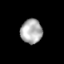
Tissue: skin
Cell type: Epithelial cells
Senescence score: 0.2532
Nuclear area (px): 514
Mean DAPI intensity: 174.303